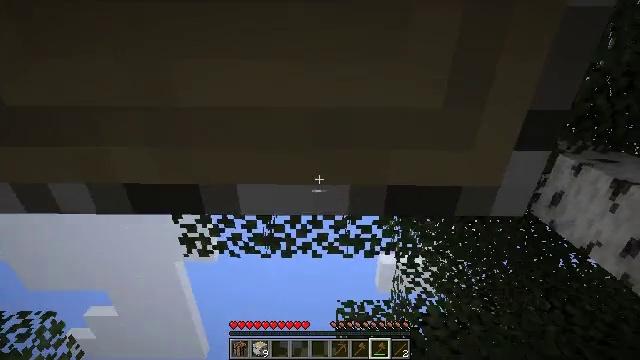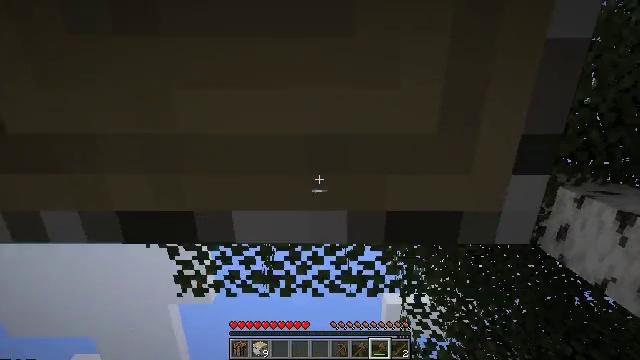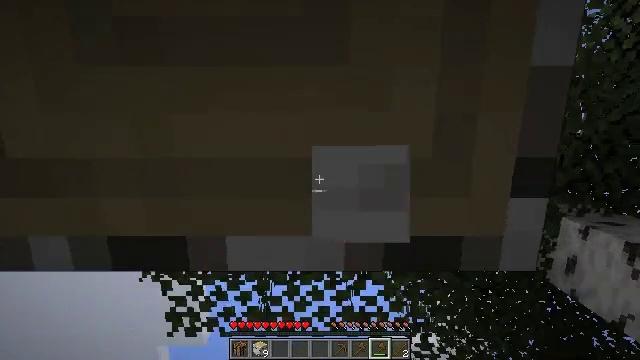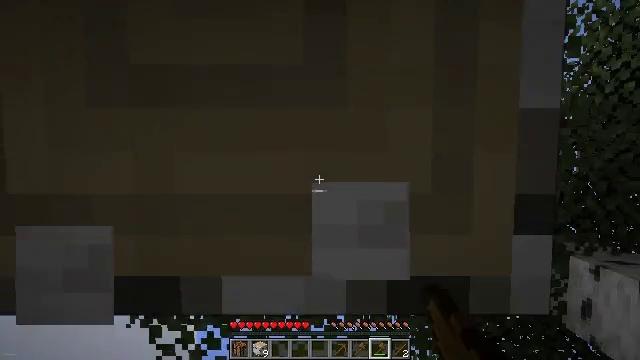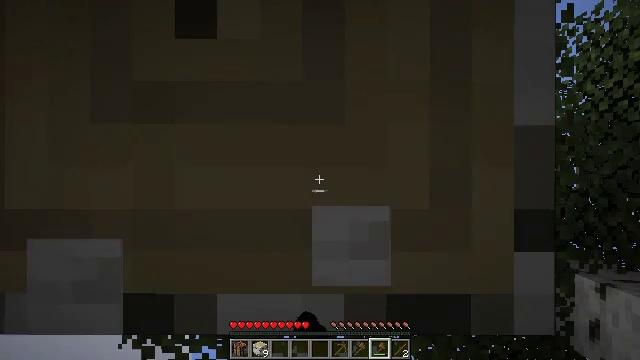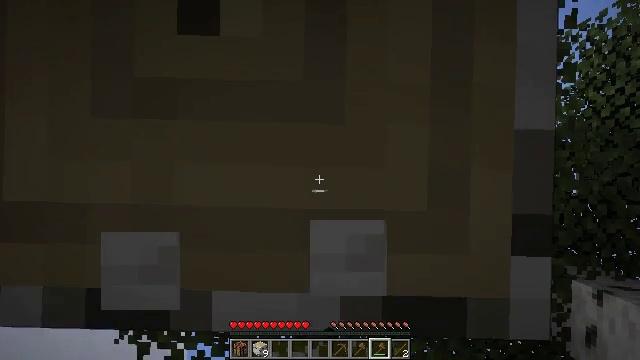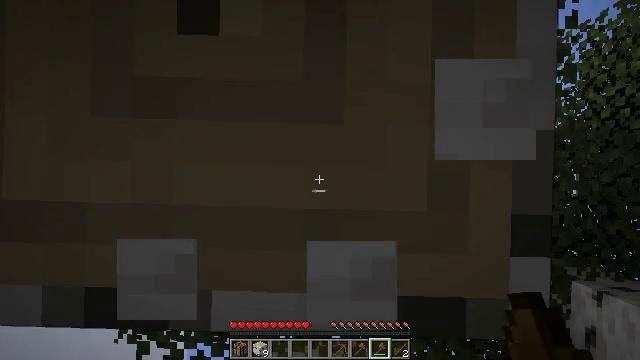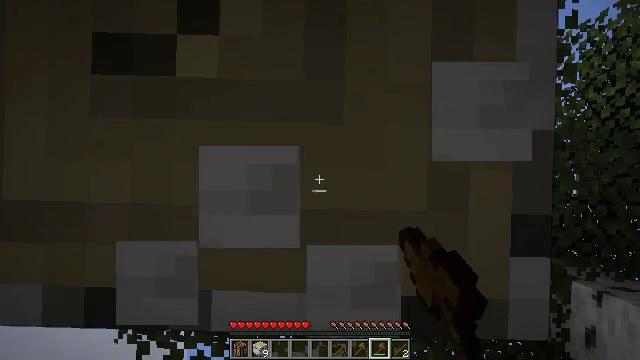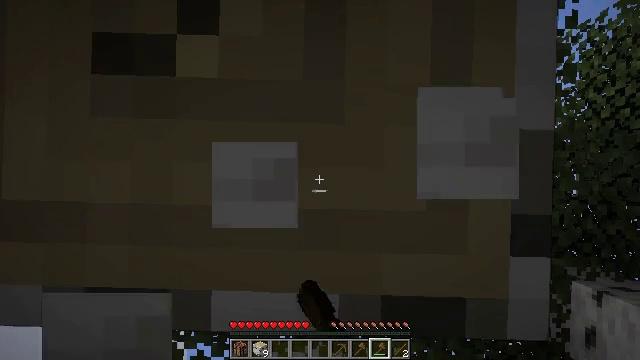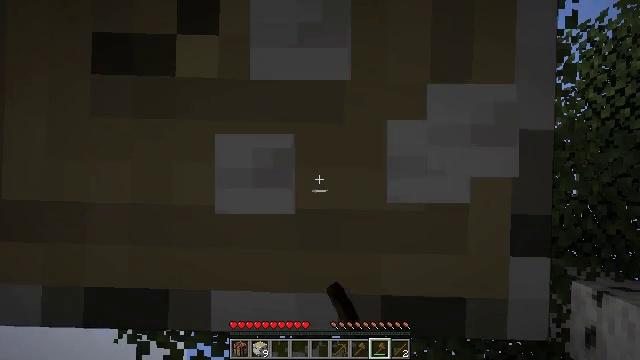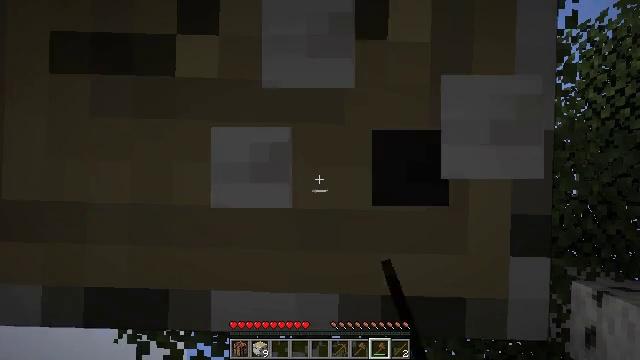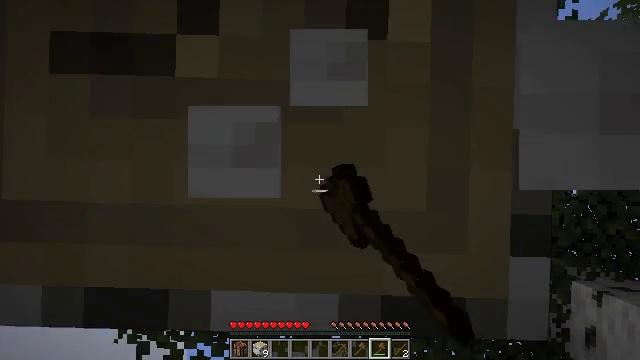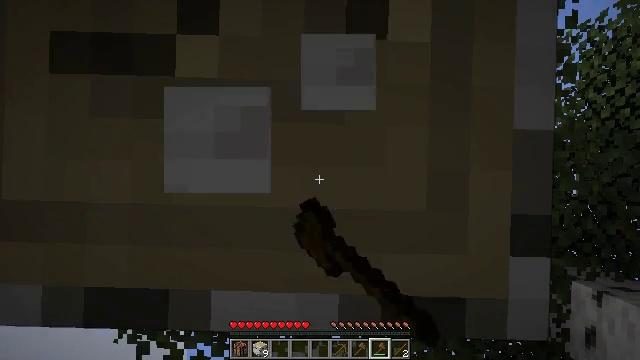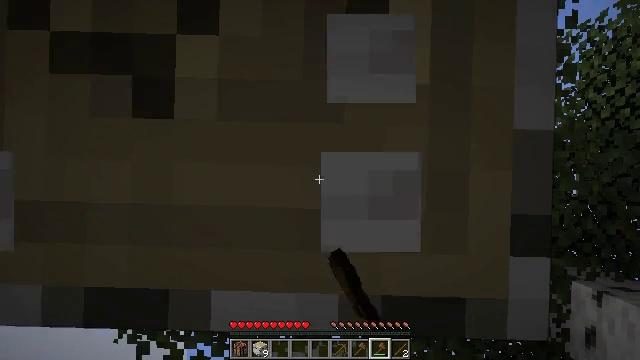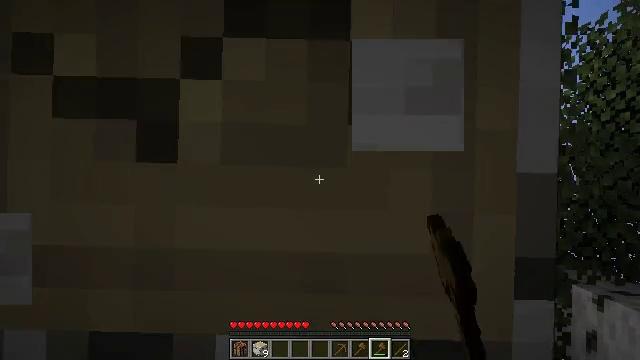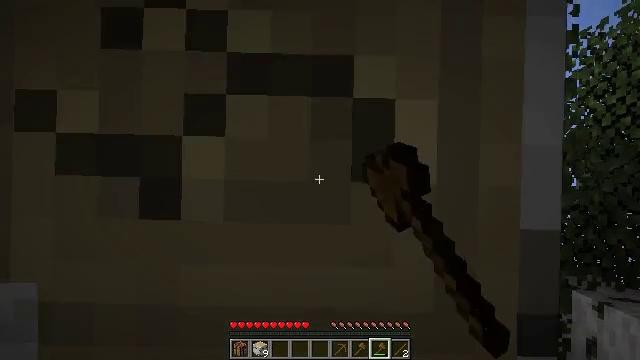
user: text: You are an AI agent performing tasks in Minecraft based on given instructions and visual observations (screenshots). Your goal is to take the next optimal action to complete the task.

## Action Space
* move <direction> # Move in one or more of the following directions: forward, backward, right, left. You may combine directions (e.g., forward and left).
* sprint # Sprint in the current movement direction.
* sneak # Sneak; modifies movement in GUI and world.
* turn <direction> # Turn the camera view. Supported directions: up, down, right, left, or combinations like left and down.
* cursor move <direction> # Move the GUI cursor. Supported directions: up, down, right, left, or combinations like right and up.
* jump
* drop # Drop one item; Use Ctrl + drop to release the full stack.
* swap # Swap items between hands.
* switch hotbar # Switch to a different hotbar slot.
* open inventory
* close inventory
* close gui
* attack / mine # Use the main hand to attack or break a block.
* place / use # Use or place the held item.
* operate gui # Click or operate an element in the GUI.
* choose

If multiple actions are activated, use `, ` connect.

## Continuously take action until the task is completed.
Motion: motion action
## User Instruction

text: Use your axe to get birch logs.
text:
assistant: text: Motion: turn up
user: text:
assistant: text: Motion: turn up, attack / mine
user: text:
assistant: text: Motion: turn up, attack / mine
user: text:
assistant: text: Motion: turn up, attack / mine
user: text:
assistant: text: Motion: turn right and up, attack / mine
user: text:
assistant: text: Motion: turn up, attack / mine
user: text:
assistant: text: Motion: turn up, attack / mine
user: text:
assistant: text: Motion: attack / mine
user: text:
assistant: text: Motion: attack / mine
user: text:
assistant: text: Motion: attack / mine
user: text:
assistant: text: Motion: attack / mine
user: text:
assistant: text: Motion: attack / mine
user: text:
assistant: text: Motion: attack / mine
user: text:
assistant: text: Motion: move back, attack / mine
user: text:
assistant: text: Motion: move back, attack / mine
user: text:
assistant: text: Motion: move back, attack / mine
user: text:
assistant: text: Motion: attack / mine
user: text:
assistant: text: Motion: attack / mine
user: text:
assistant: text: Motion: attack / mine
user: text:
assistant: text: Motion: attack / mine
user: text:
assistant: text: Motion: turn down, attack / mine
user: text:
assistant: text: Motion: attack / mine
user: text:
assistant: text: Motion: attack / mine
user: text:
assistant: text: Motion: attack / mine
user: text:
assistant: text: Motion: attack / mine
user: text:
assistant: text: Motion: attack / mine
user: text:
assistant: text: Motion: attack / mine
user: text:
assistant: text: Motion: attack / mine
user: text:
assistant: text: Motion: attack / mine
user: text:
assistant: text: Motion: attack / mine